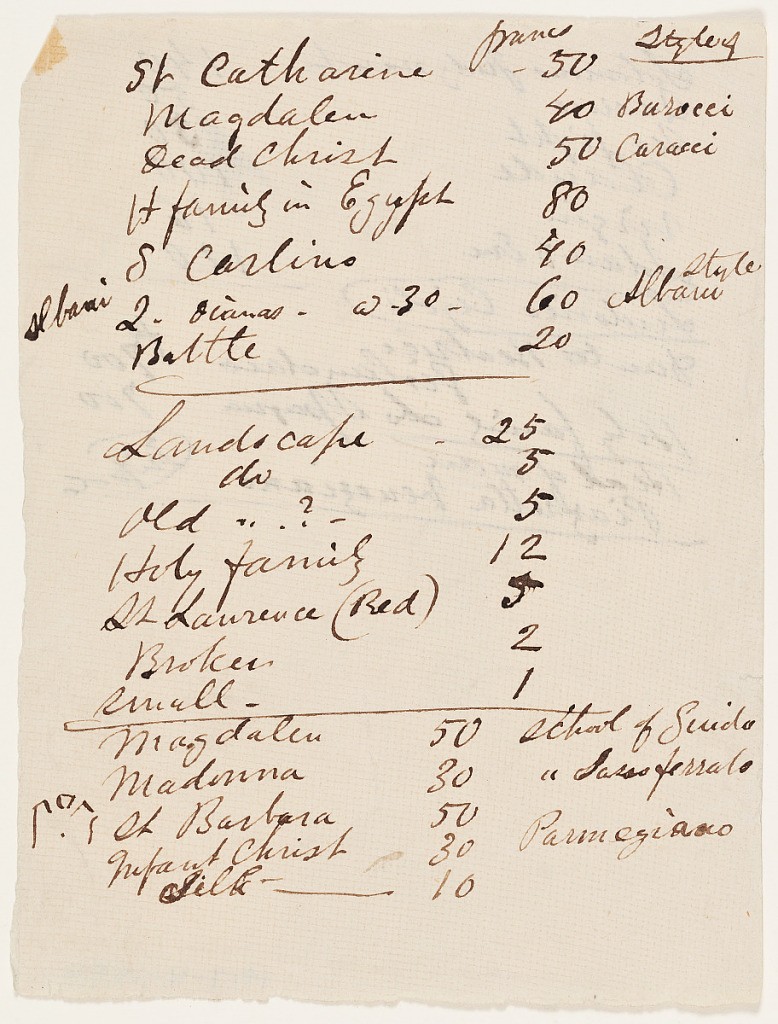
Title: Inventory of Paintings
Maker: Frederic Edwin Church, American, 1826–1900
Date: January - April 1869
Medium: Pen and ink on gridded laid paper; verso: pen and ink
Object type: Drawing
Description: List of paintings purchased by Church while in Italy.

Verso: Continuation of the list of paintings purchased by Church while in Italy.